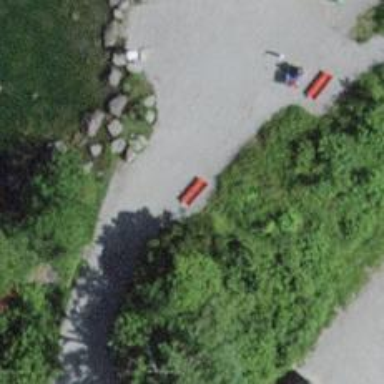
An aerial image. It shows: Red bench.